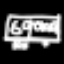
Label: square